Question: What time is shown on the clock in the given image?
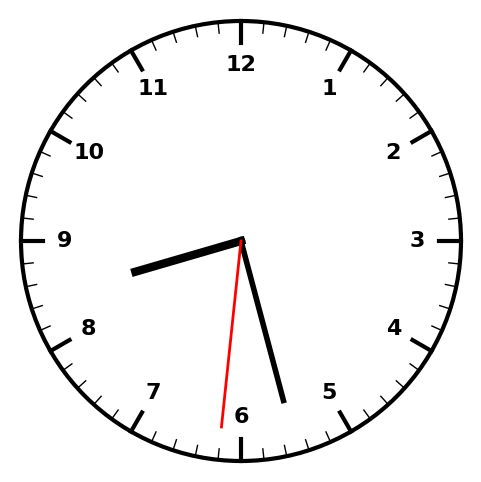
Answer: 08:27:31